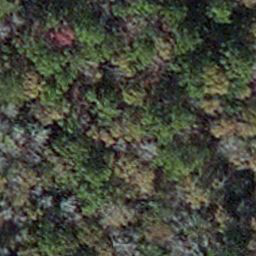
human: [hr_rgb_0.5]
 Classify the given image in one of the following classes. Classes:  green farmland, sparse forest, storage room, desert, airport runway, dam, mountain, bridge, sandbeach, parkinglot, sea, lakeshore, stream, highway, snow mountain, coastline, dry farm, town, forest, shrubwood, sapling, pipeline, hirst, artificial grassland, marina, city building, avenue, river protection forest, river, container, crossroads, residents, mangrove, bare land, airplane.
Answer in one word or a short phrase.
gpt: sapling